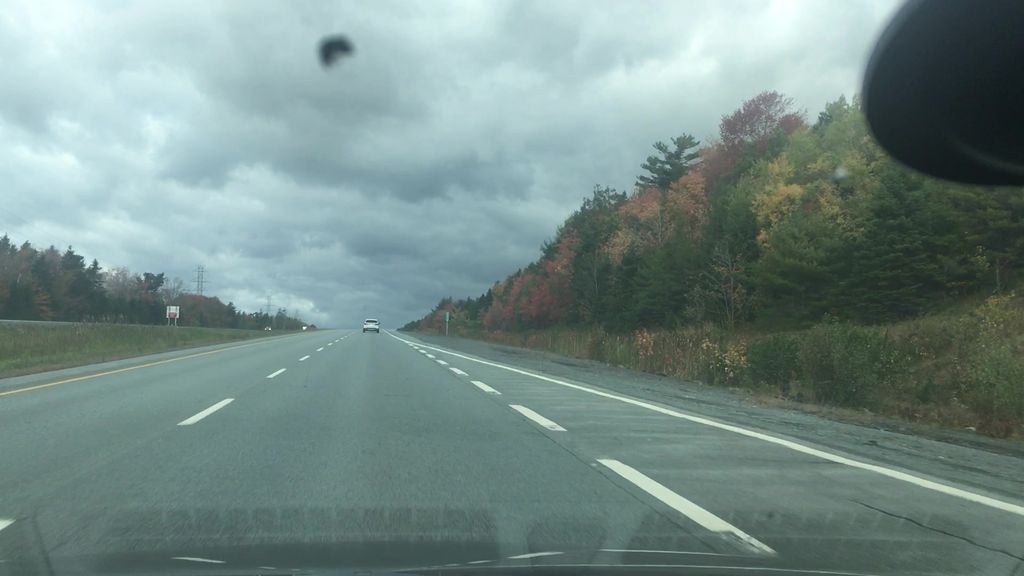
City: halifax